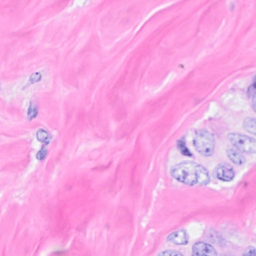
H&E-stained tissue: Breast